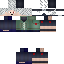
A male human skin with medium skin, wearing brown long hair dressed in a blue hoodie and black pants, featuring a closed mouth.